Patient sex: F
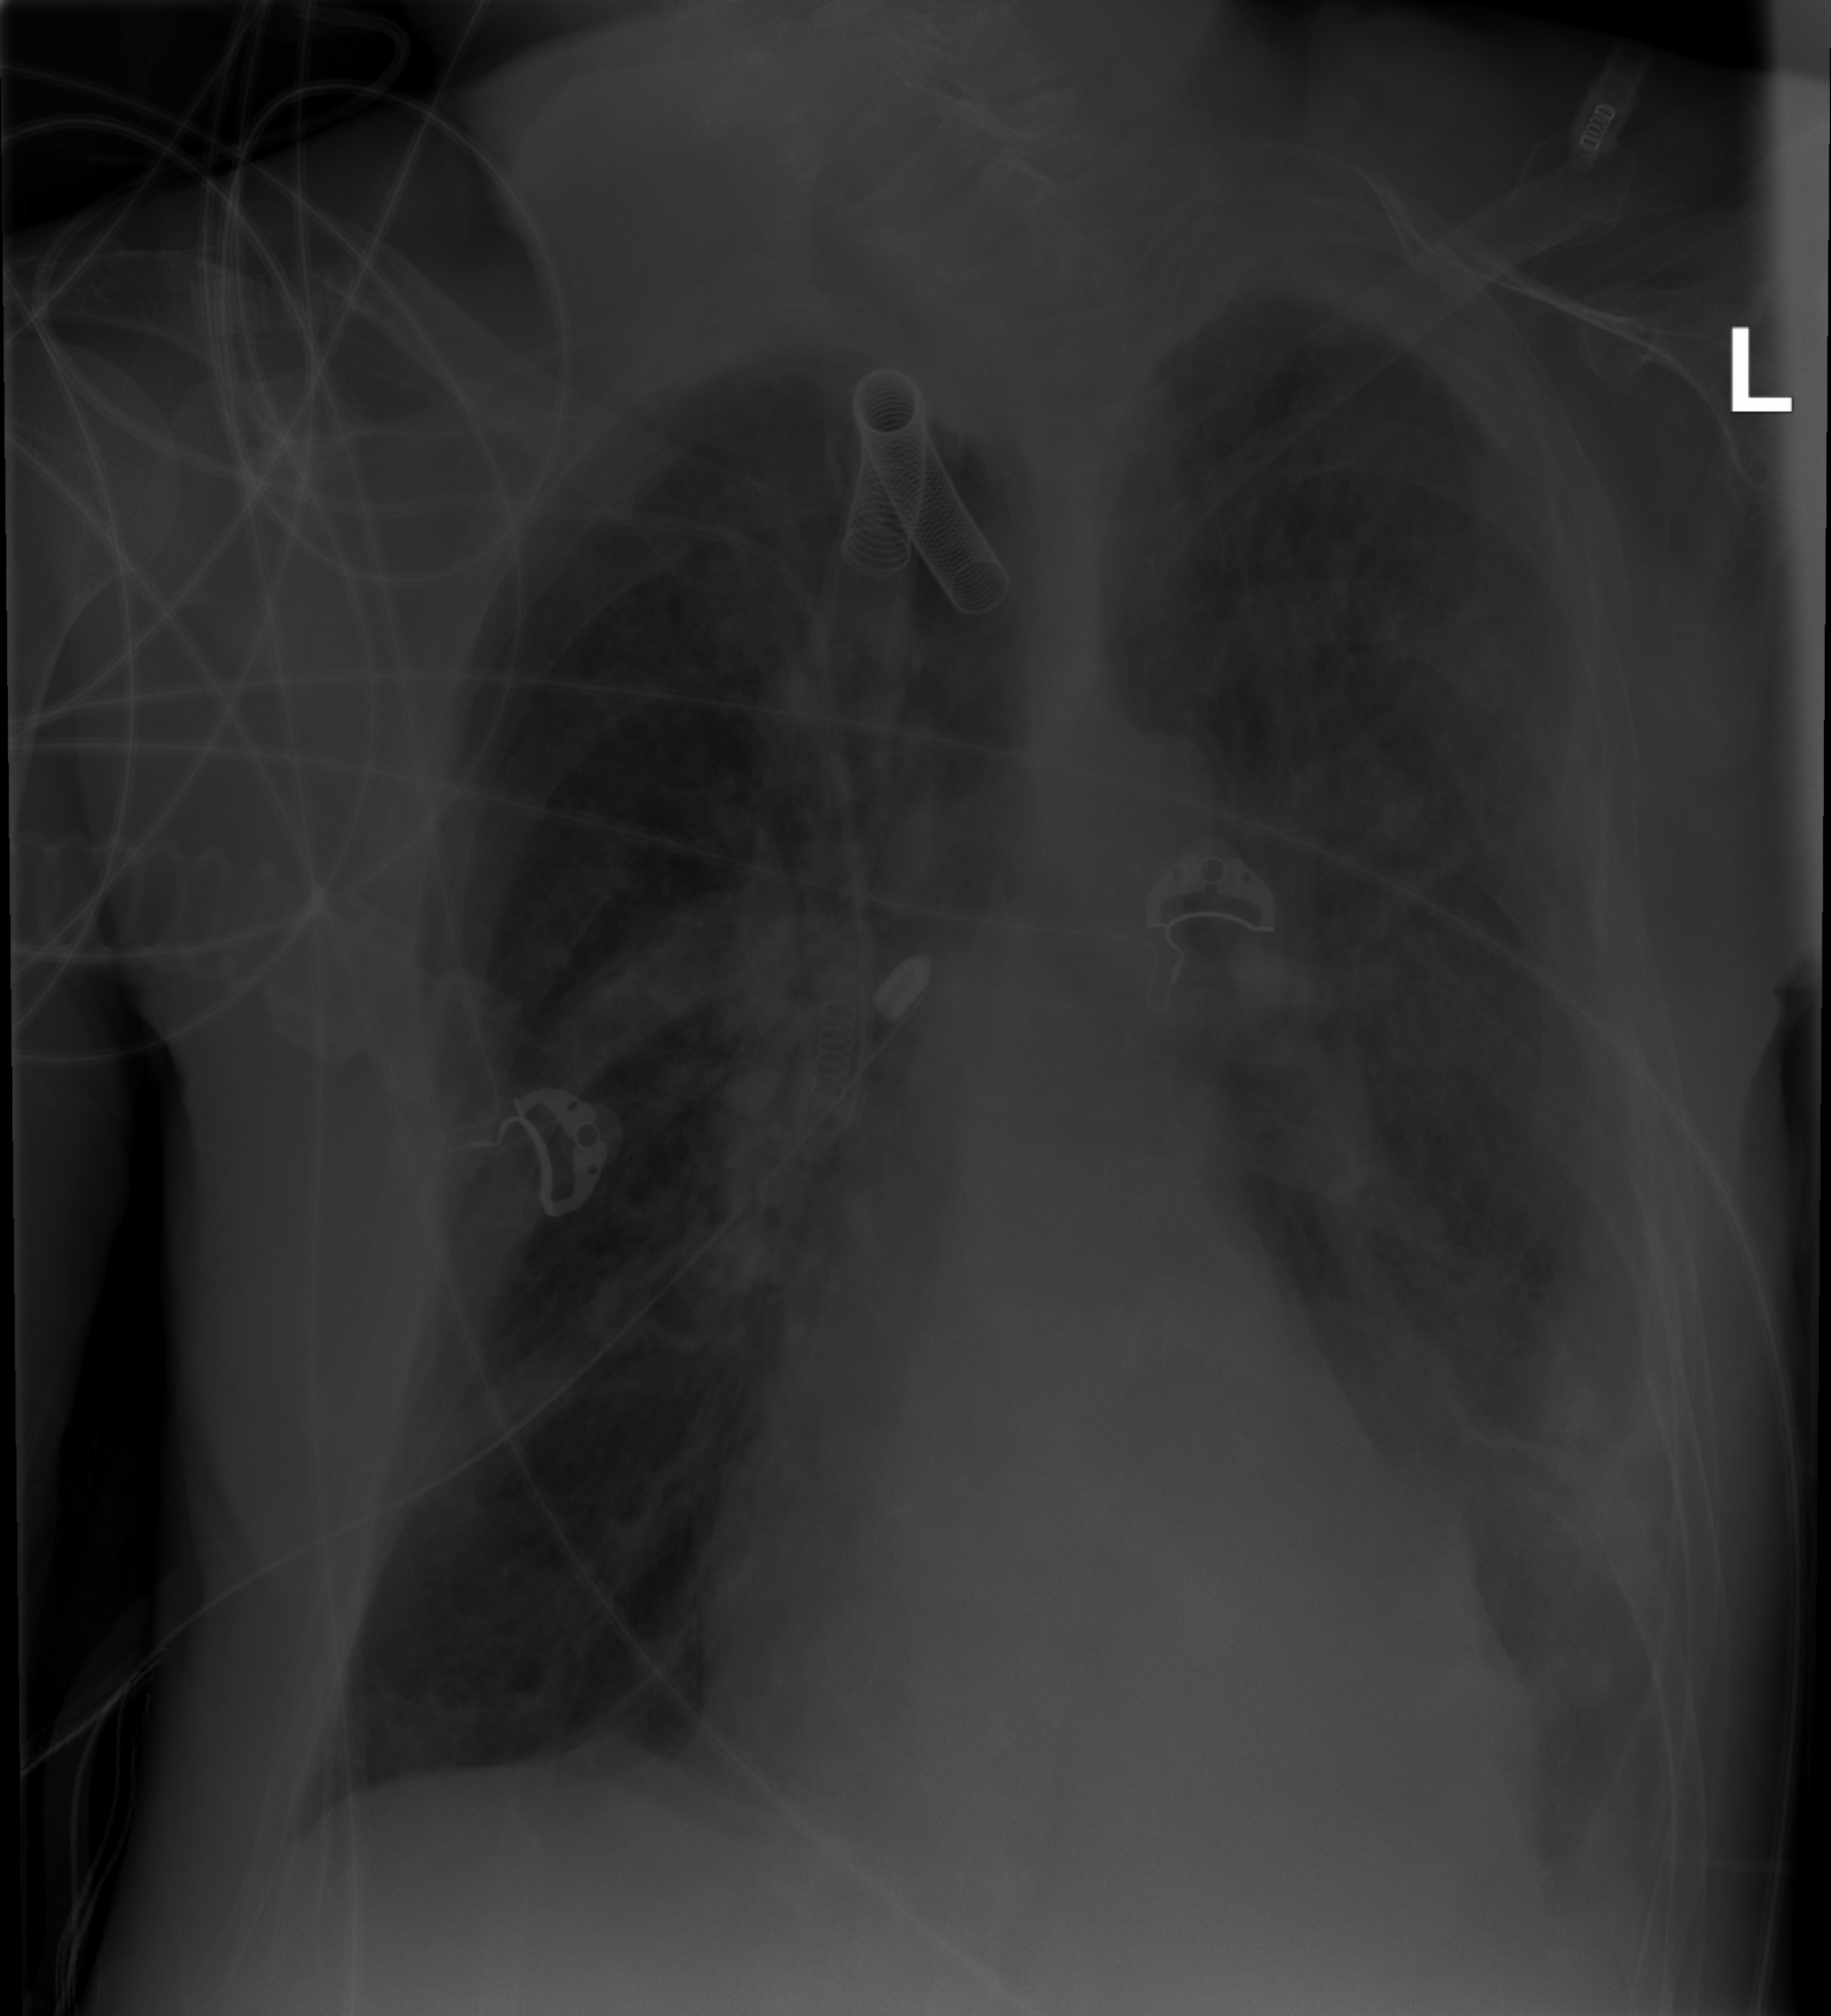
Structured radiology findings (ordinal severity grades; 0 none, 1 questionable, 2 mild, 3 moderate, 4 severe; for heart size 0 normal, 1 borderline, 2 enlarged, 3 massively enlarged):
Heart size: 0
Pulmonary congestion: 1
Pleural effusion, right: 0
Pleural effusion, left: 1
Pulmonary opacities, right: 0
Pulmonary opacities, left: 0
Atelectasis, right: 1
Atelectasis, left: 2